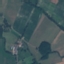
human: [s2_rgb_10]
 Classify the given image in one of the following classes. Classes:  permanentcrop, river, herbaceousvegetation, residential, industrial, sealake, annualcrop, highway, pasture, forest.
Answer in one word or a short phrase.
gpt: Pasture